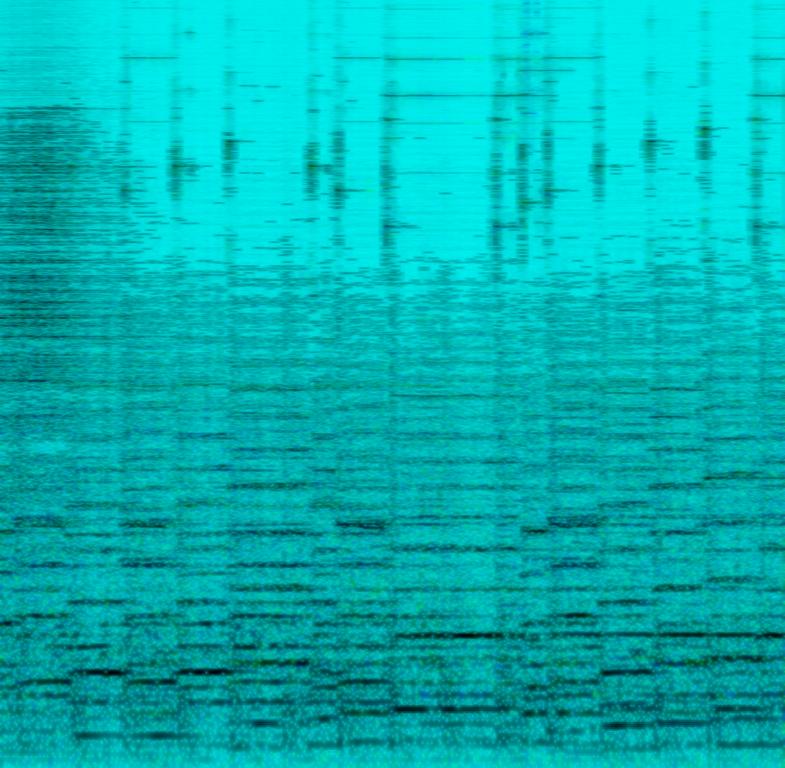
This symphonic song features an orchestra playing a variety of instruments. The main melody is played on trumpets and violins. This is accompanied by the brass section and horn section of the orchestra. Clarinets play in harmony with the violins and trumpets. A xylophone kind of instrument plays bell sounds with the same melody as the main instruments. Cellos play the bass part of the song. This is accompanied by a bass drum playing a steady count. A drum kit plays the percussion part with a marching beat. There are no voices in this song. This is an instrumental song. The feel of this song is uplifting.